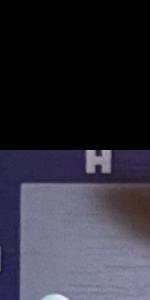
Label: Empty